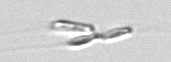
Label: Dinobryon